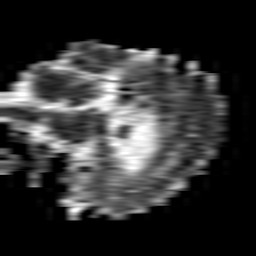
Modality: ADC
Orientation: sagittal
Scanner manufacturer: philips
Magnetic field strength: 1.5 T
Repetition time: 3.406 s
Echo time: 0.06922 s